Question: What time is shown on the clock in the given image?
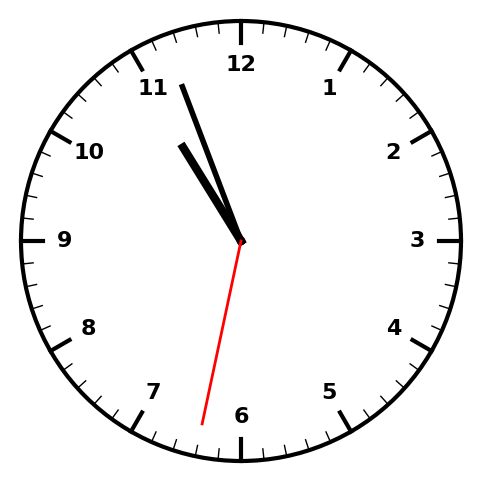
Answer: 10:56:32